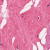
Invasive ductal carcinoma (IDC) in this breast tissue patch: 0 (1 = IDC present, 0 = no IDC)